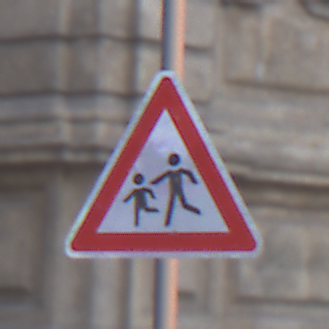
Verkehrszeichen: KinderRechts
Umgebung: Outdoor, Urban
Tageszeit: SunriseSunset
Wetter: PartlyCloudy
Licht: Natural
Jahreszeit: NotSpecified
Kontrast: LowContrast